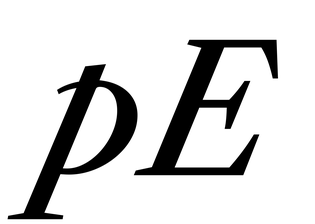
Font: LibreCaslonText-Italic_Medium_Italic